Interaction volume radius: 5 \u00c5
Interaction volume height: 25 \u00c5
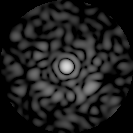
Disorder parameter: 0.78